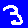
Digit: 3